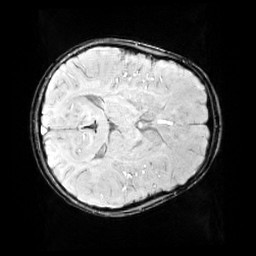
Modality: SWI
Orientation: axial
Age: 9
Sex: male
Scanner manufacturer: siemens
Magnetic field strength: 3 T
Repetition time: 0.027 s
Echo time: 0.02 s